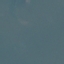
Label: SeaLake